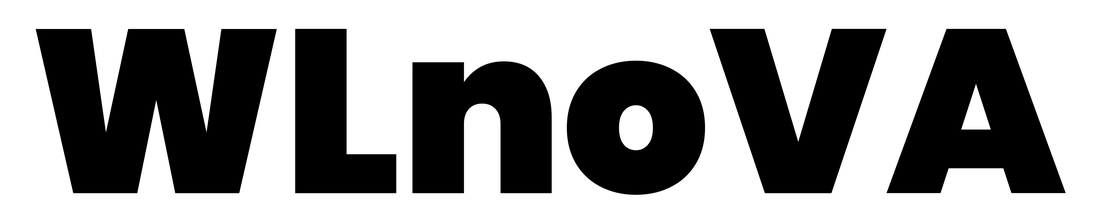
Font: Poppins-Black